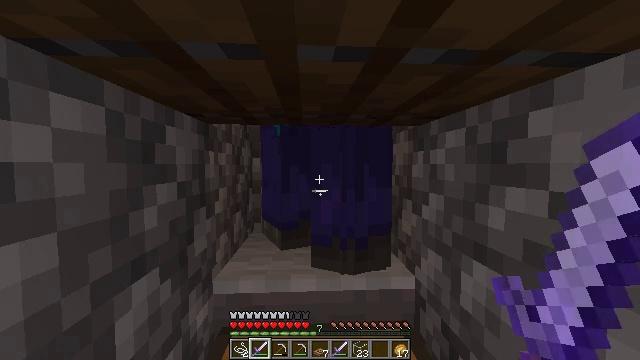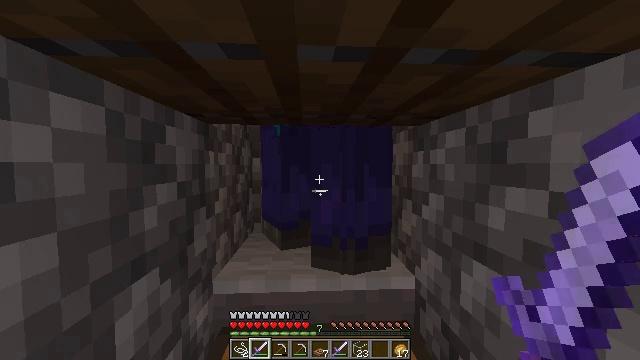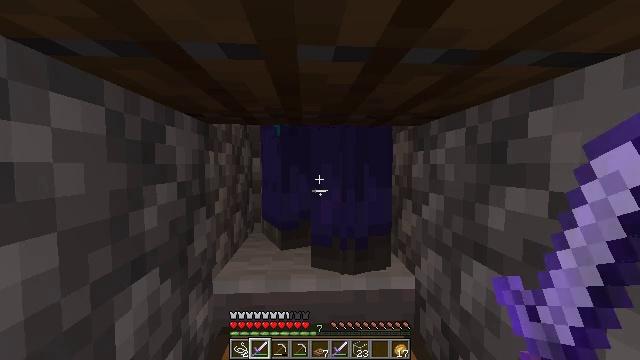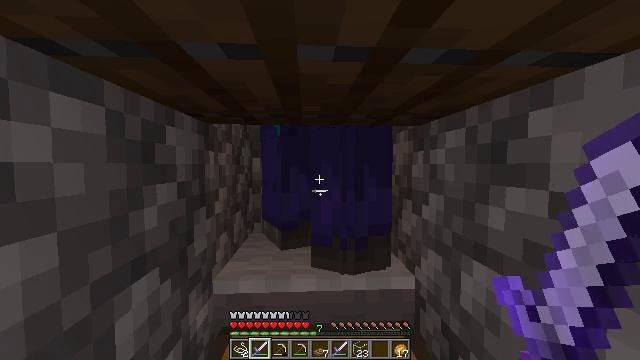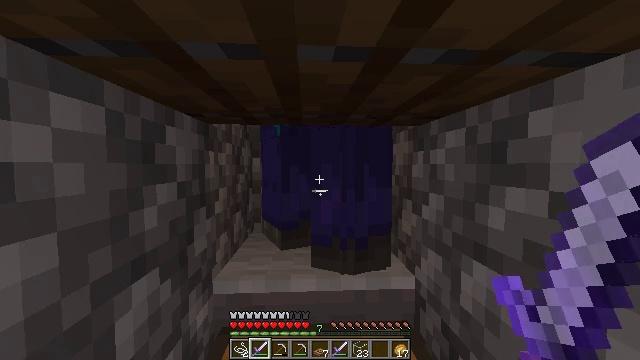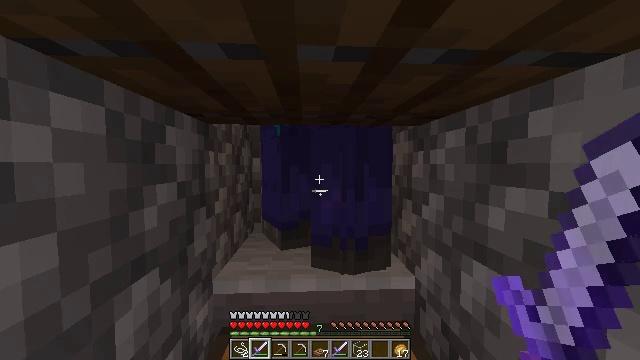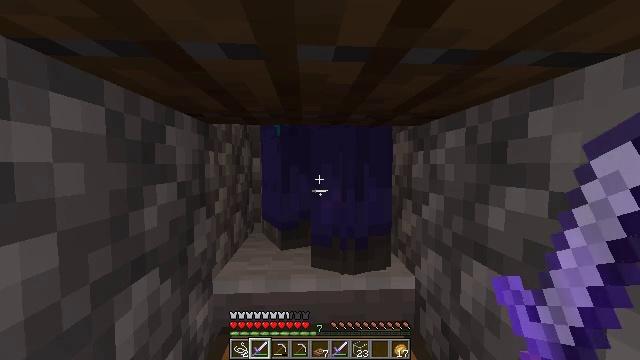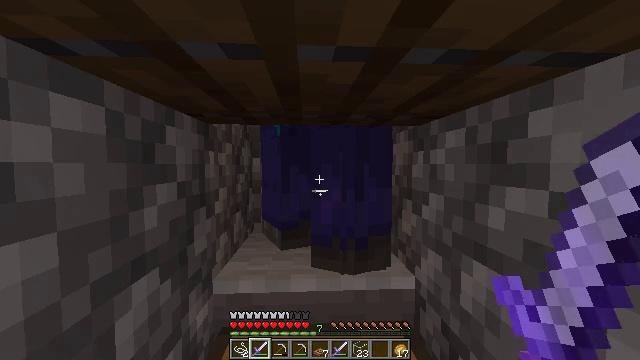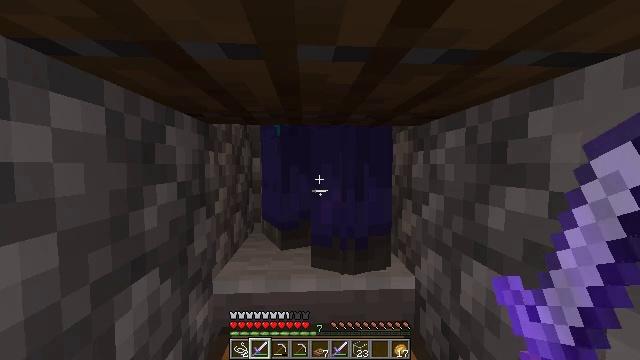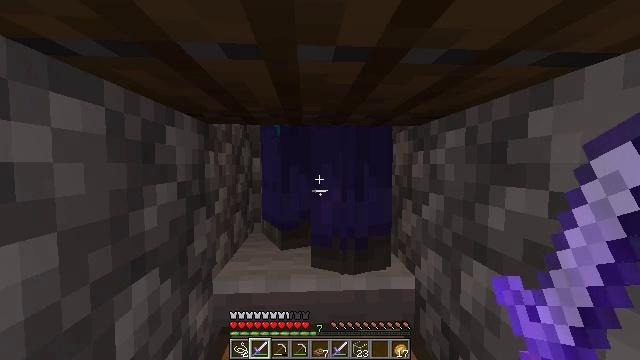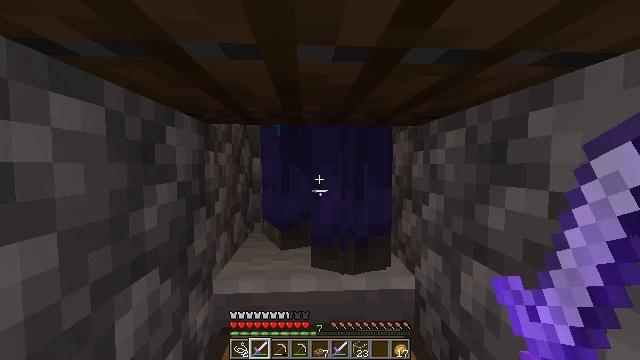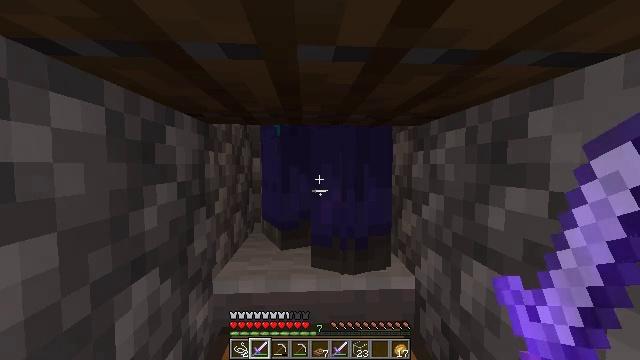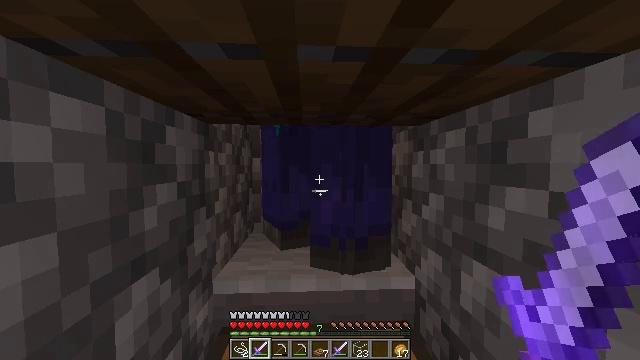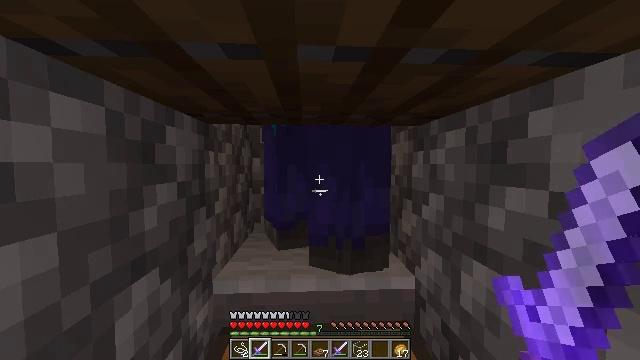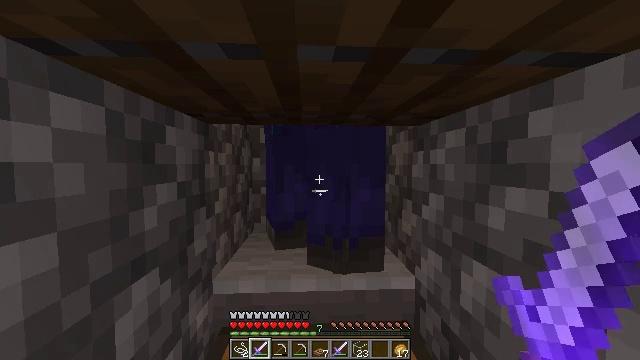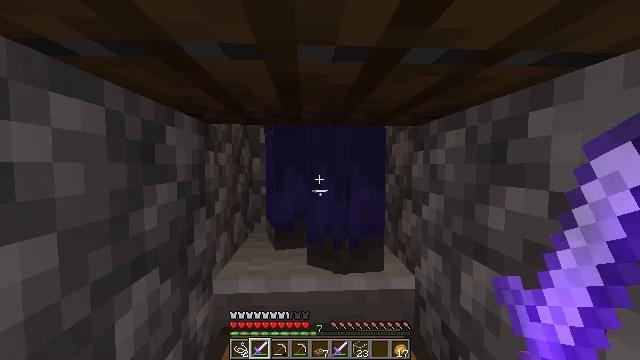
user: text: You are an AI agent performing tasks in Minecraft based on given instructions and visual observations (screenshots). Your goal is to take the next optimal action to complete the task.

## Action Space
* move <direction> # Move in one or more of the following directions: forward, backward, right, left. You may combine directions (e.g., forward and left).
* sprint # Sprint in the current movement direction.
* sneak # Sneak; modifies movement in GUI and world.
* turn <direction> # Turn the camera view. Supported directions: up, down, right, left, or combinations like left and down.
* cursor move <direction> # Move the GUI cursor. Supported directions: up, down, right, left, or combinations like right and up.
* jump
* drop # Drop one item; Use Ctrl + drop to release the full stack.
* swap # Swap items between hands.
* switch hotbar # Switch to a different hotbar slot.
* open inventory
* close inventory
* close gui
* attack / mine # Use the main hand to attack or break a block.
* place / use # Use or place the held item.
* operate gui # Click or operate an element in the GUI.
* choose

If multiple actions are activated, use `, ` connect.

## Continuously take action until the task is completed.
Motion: motion action
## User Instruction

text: Combat the zombie.
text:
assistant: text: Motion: no_op
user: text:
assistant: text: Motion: no_op
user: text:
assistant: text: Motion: no_op
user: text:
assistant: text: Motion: no_op
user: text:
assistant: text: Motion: no_op
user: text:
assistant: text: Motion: no_op
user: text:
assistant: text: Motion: no_op
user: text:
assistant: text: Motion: no_op
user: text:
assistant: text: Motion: no_op
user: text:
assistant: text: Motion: no_op
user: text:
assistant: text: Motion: no_op
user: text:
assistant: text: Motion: no_op
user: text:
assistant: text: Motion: no_op
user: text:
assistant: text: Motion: no_op
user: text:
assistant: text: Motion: no_op
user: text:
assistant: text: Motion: no_op
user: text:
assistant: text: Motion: no_op
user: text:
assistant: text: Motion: no_op
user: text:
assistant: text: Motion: no_op
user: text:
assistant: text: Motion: no_op
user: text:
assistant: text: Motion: no_op
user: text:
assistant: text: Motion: no_op
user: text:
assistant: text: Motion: no_op
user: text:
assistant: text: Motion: no_op
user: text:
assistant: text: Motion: no_op
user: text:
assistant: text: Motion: no_op
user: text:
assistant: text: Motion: no_op
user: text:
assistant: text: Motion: no_op
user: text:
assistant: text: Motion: no_op
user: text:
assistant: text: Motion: no_op